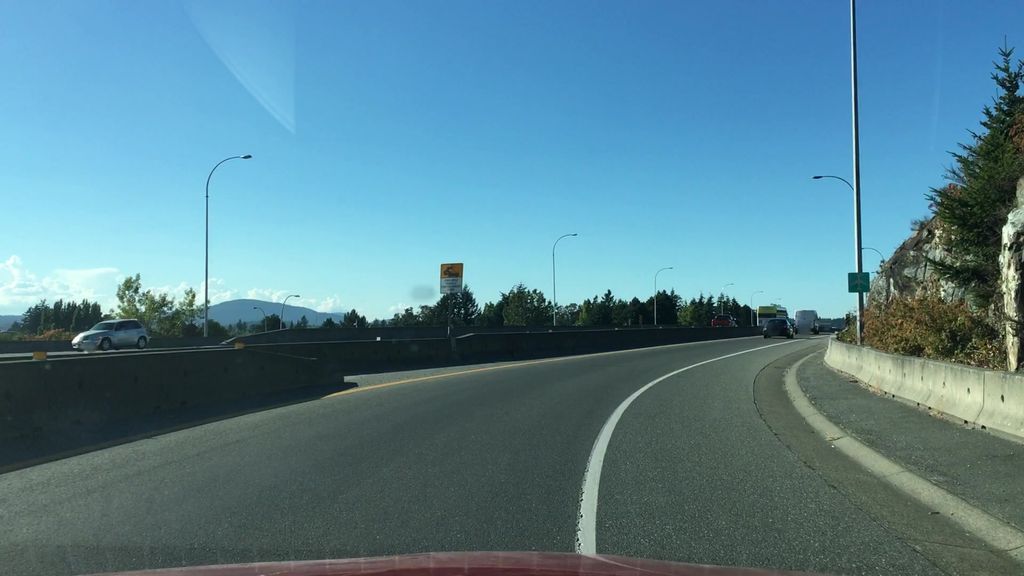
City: victoria